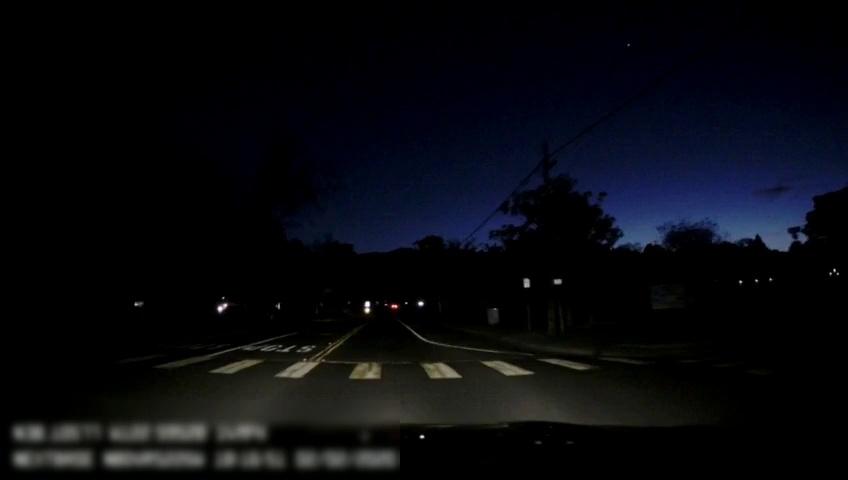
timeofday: Night
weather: Other
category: Drivable Space
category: Lanes | Alternate Lane
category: Lanes | Alternate Lane
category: Lanes | Opposite Lane